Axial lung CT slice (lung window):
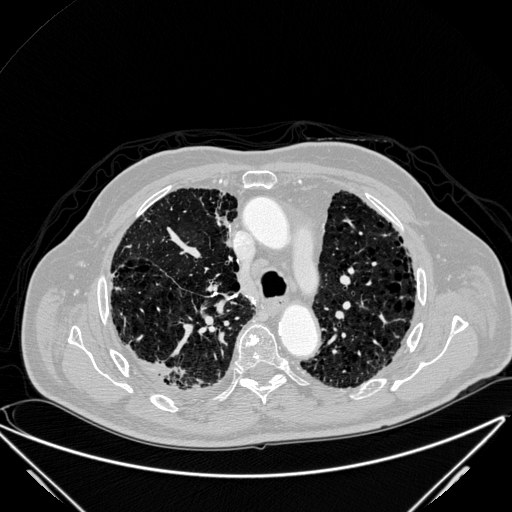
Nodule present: yes
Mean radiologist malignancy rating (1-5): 4.25